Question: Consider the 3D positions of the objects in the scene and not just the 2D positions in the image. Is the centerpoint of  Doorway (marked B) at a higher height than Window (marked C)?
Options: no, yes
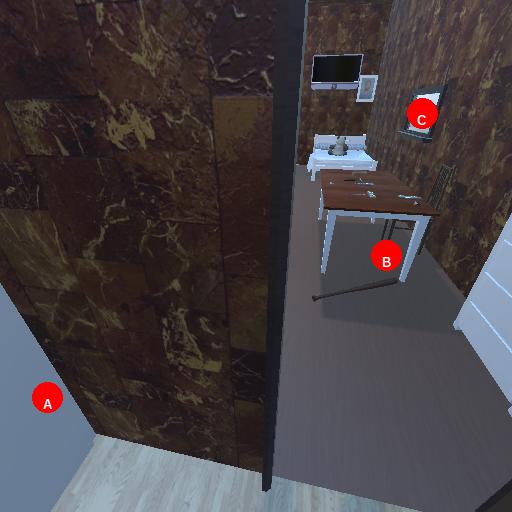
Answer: no